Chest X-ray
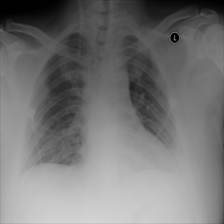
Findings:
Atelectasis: negative
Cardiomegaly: negative
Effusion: negative
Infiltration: negative
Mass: negative
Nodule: negative
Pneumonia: negative
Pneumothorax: negative
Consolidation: negative
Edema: negative
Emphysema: negative
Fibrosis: negative
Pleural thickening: negative
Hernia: negative